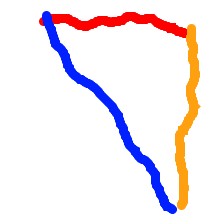
Shape: triangle